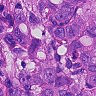
Metastatic tissue present: yes